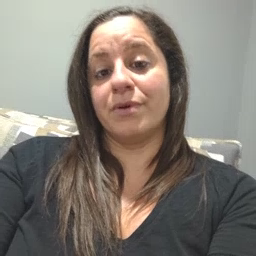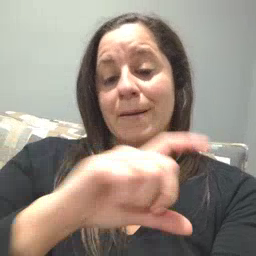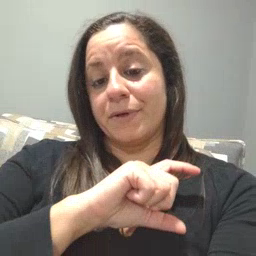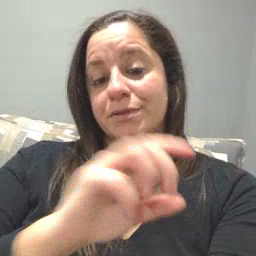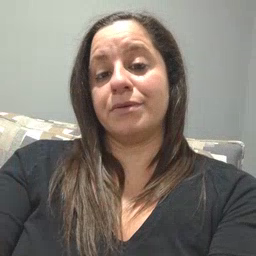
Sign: police